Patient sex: F
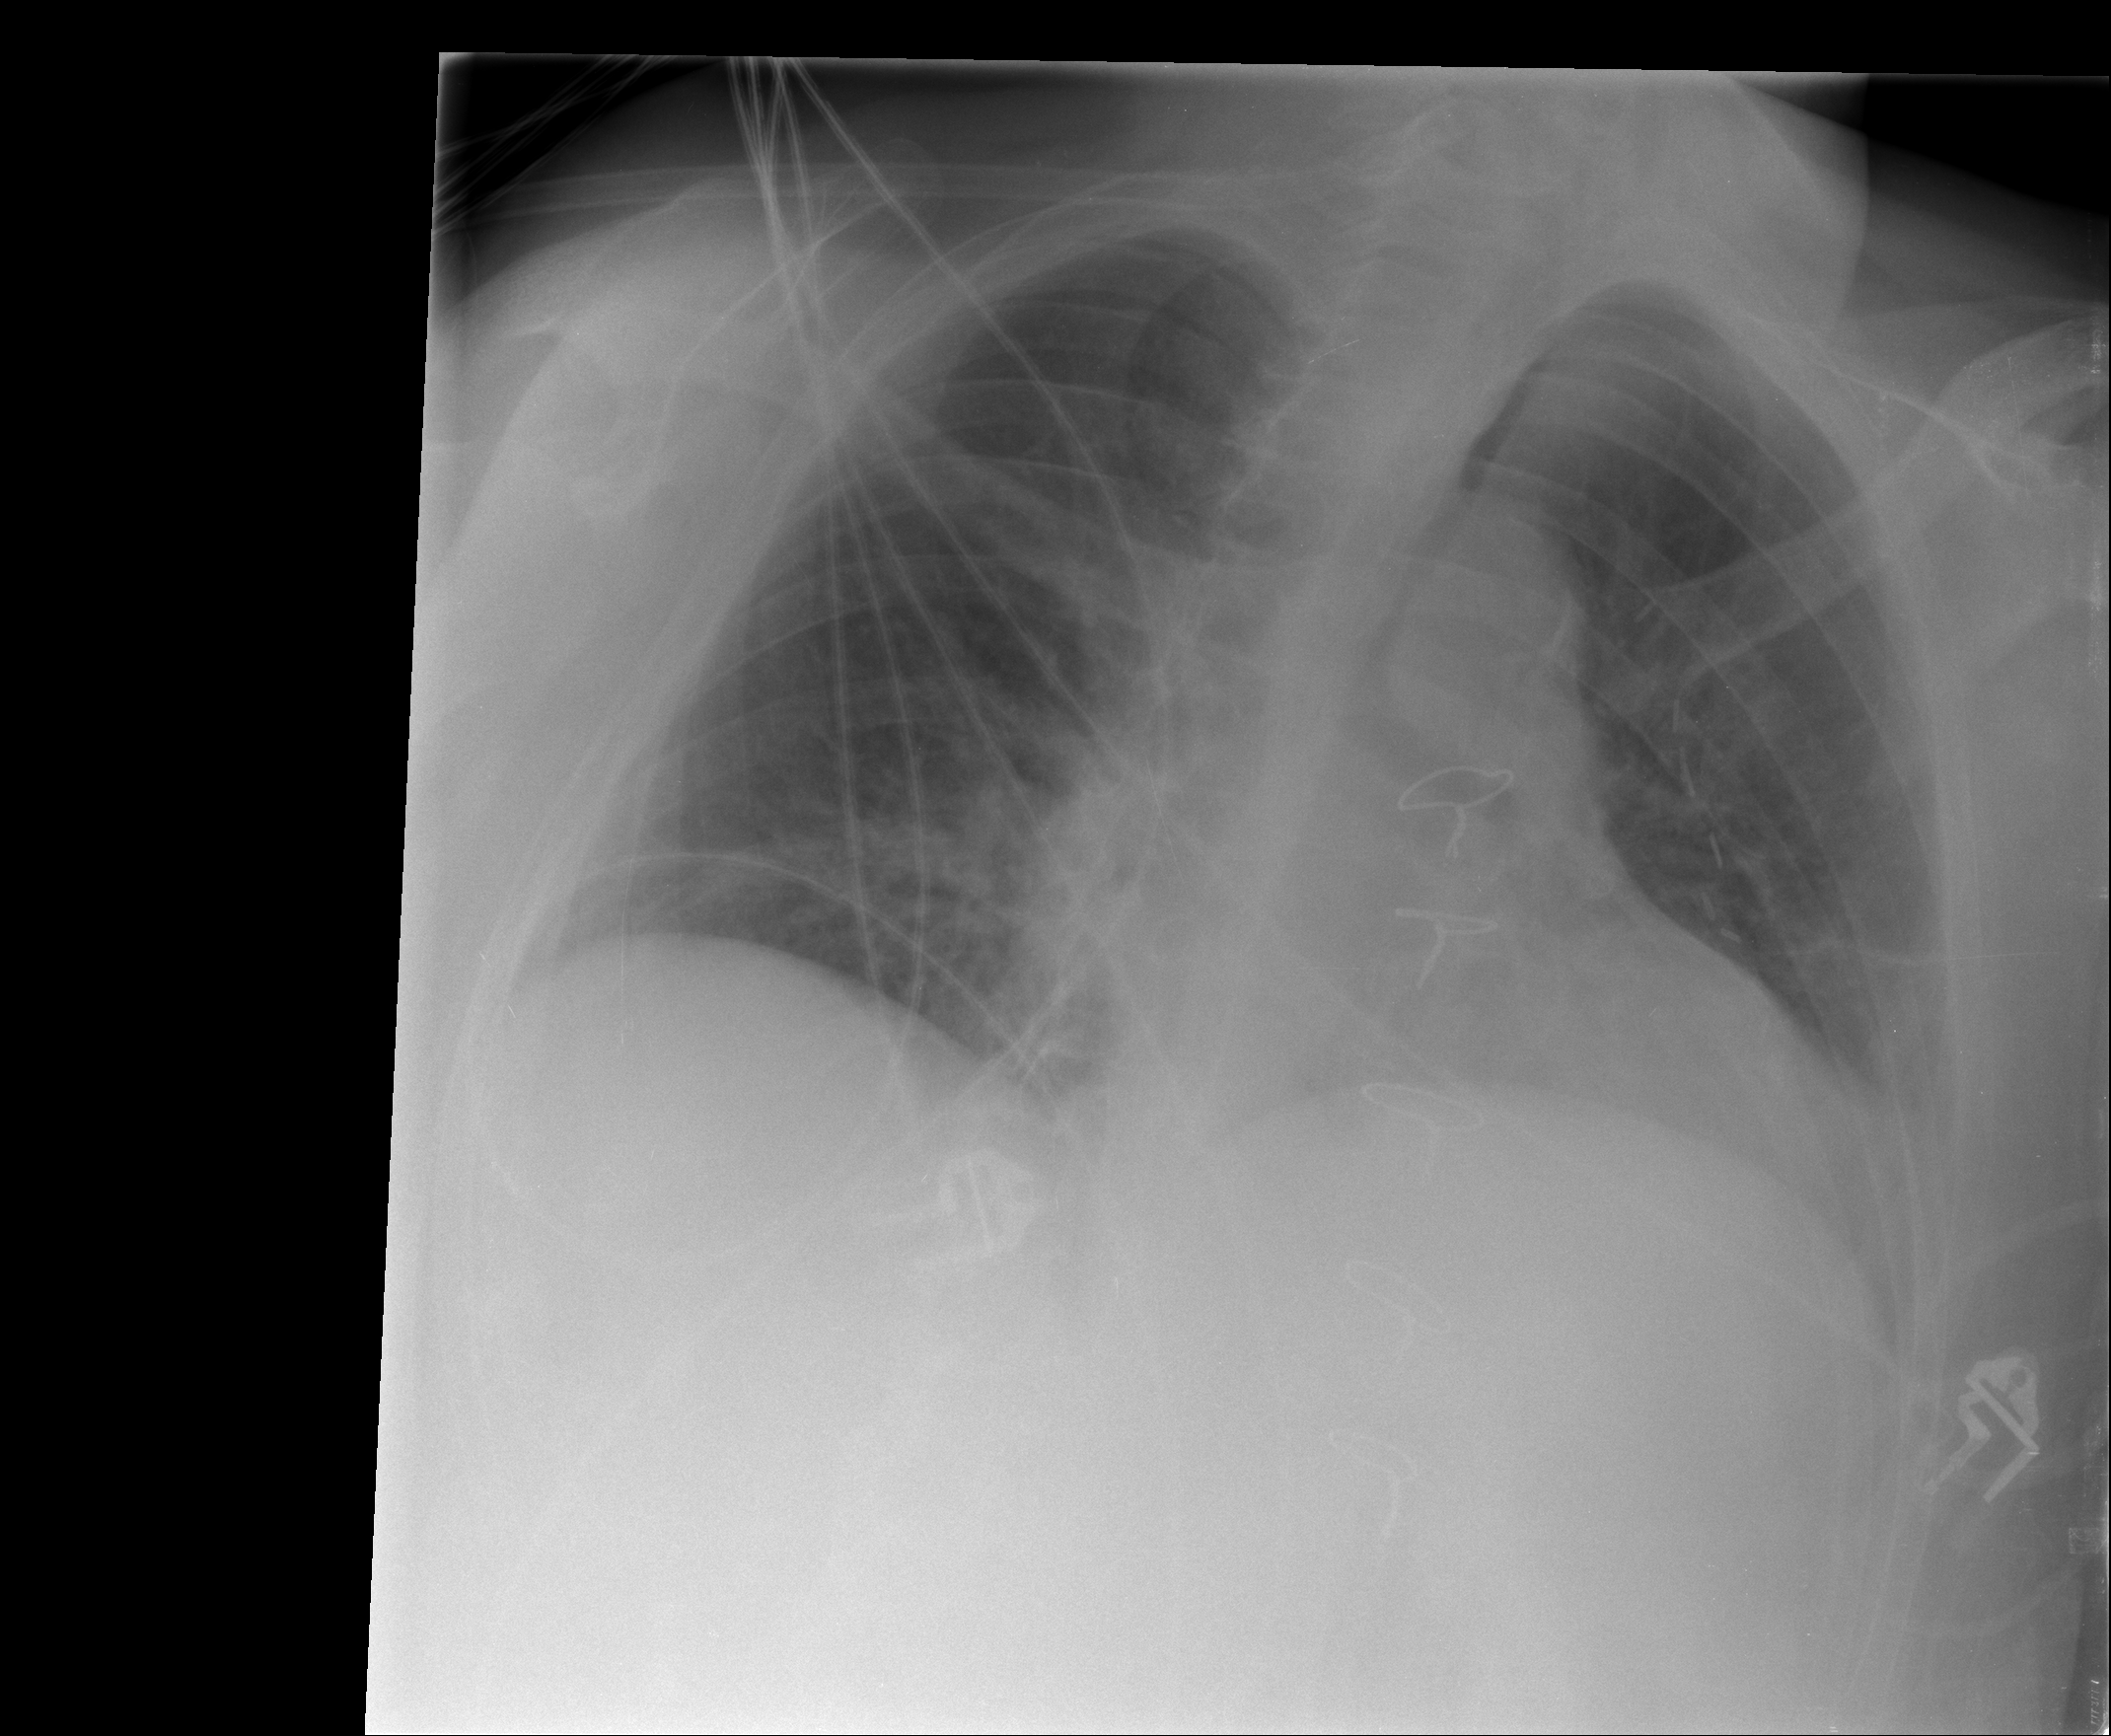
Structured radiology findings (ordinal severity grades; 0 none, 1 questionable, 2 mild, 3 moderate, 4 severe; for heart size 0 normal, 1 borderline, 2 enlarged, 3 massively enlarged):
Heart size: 0
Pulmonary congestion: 0
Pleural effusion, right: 0
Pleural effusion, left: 0
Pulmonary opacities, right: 1
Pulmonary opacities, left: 0
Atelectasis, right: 2
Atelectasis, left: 1